Question: I'm trying to count the specific times a word occurs, but I'm also using a manual indent in my cell. It is for groups of four in which each person answers a Yes/No question. Therefore, there's a number of possibilities that could occur. For example:

I would rather not make them their own cell, because they need to be under one group. And I am unable to use a merge because I need to keep it formatted as a table.
Is it possible to make a formula that counts the amount of "Yes" answers and the amount of "No" answers? Thank you.
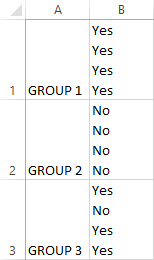
Answer: Try This:
'''
=SUMPRODUCT((LEN($B$1:$B$3)-LEN(SUBSTITUTE($B$1:$B$3,C5,REPT("|",LEN(C5)-1))))*1)
'''
<URL>